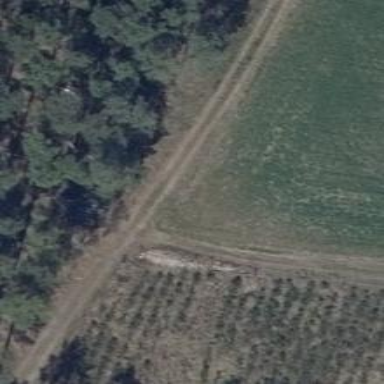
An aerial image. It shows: Sandy track road with grade5 tracktype.